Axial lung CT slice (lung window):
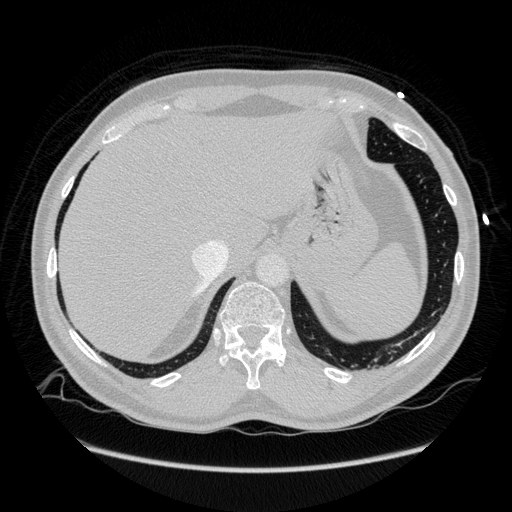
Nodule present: no